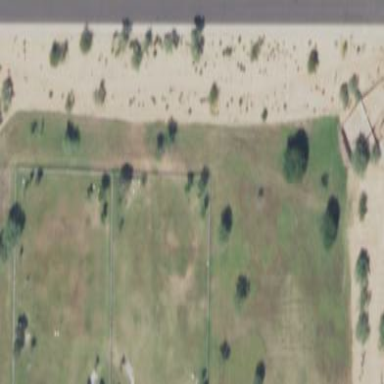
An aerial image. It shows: Dog park enclosed by fence.